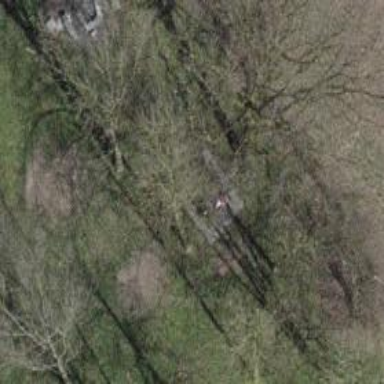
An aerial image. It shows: Picnic table located in leisure land area.